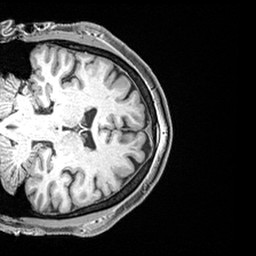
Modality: T1w
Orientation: coronal
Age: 48
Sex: male
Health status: healthy
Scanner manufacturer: siemens
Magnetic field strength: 3 T
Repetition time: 2.4 s
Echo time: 0.00217 s